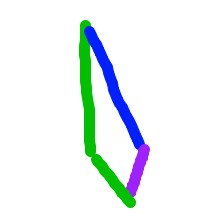
Shape: kite